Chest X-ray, PA view. Patient: 40 years old, sex M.
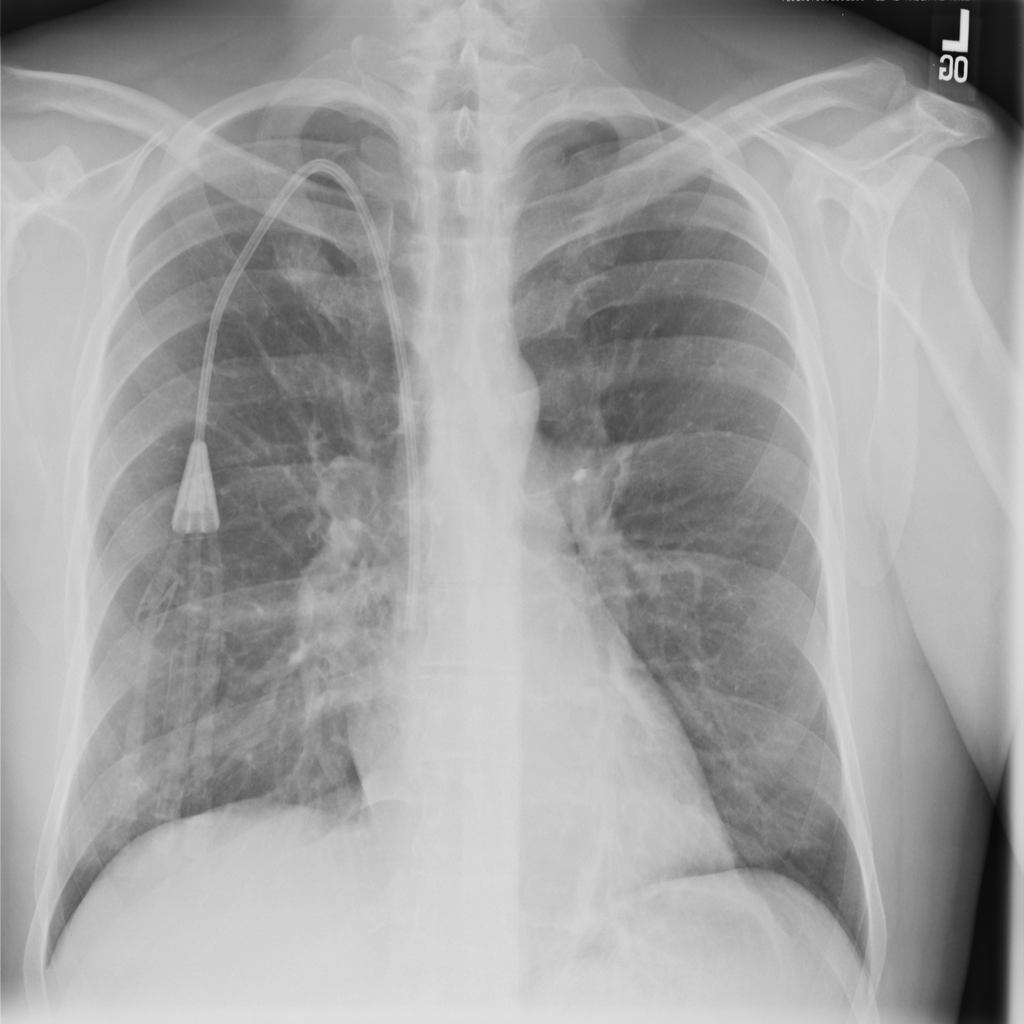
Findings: No Finding